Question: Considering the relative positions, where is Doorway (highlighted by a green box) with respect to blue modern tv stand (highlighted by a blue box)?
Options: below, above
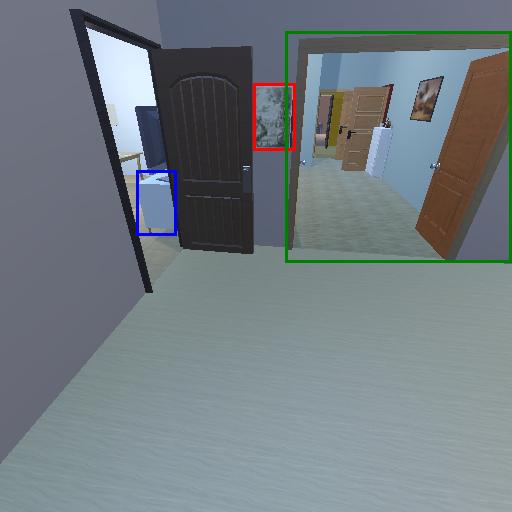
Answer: below